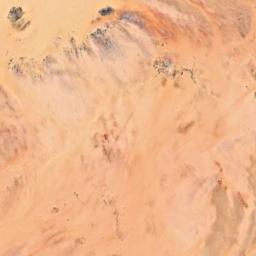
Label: desert